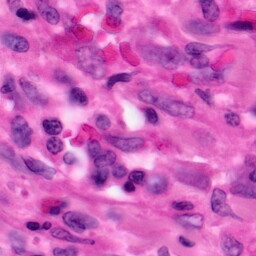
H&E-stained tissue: Pancreatic